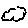
Label: cloud